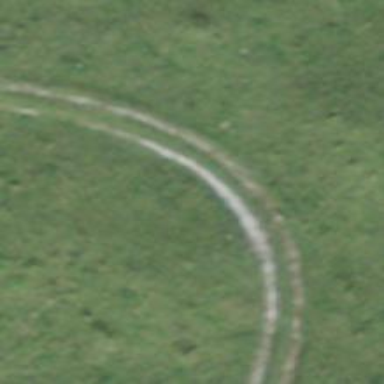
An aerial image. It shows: Track with grade5 tracktype.